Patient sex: M
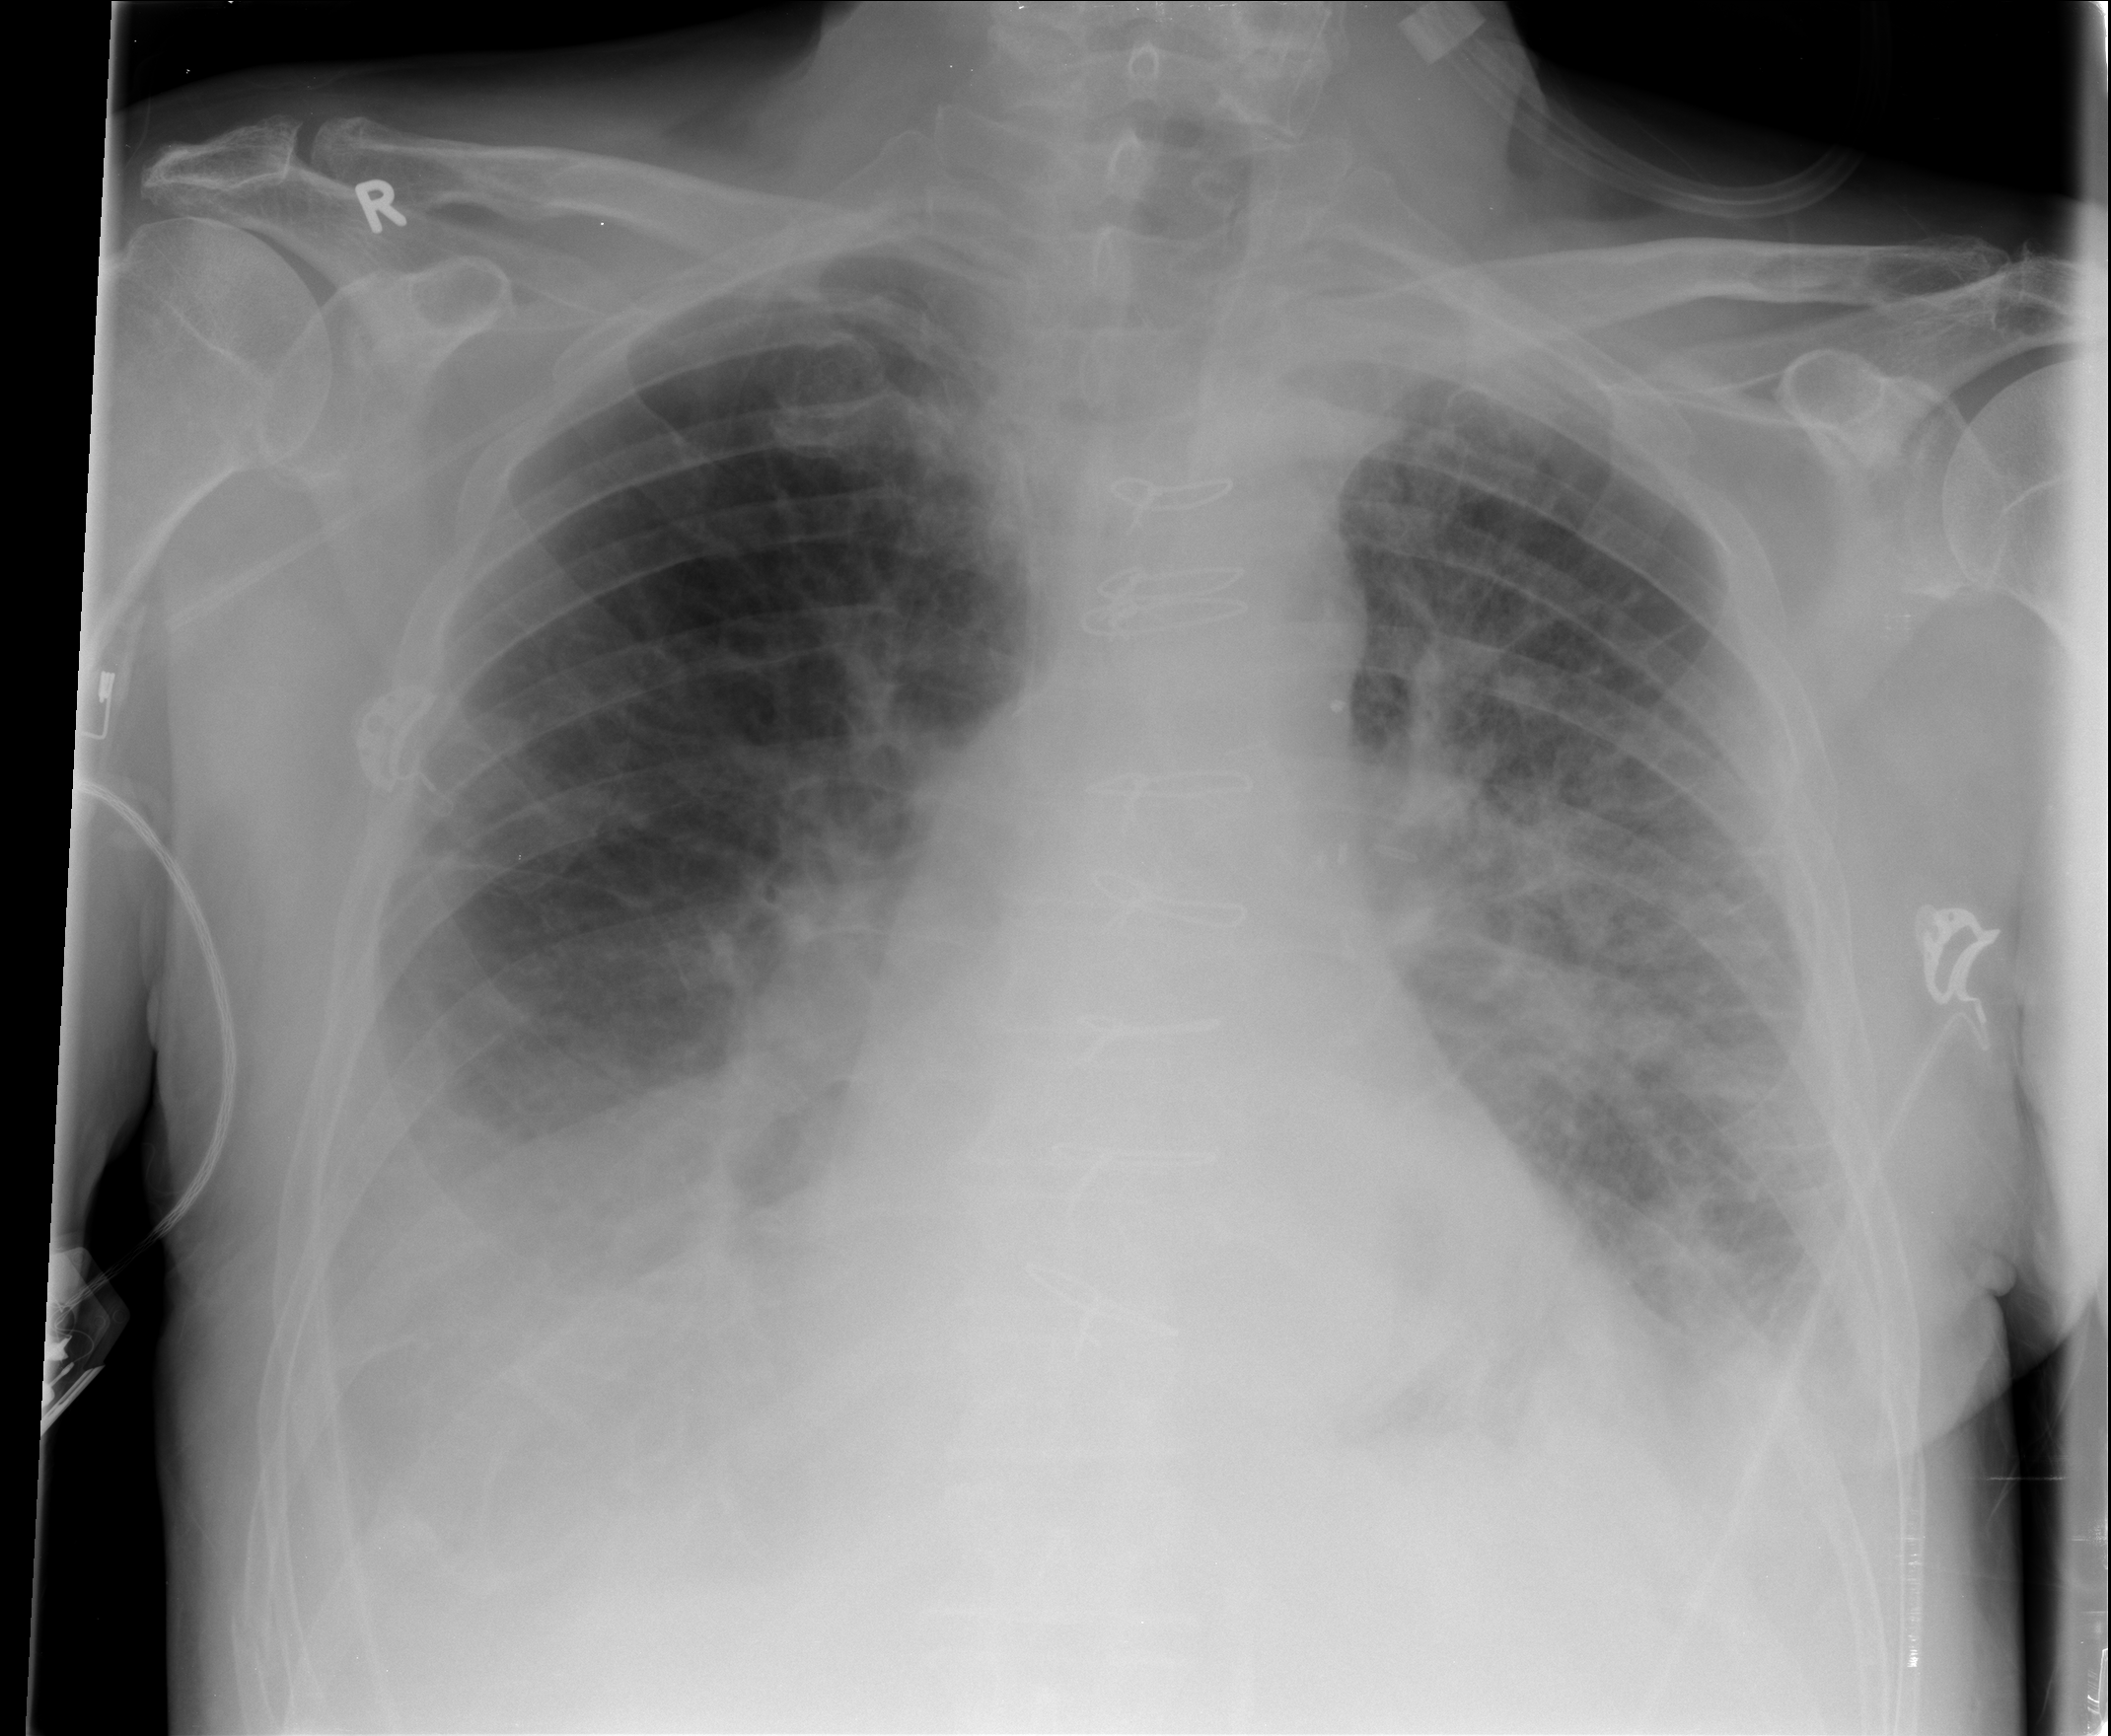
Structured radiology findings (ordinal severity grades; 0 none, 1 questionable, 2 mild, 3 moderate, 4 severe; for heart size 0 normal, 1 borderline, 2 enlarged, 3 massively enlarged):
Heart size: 0
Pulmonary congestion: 3
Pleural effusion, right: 2
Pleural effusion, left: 2
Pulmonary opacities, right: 2
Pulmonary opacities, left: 3
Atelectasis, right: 2
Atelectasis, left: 2